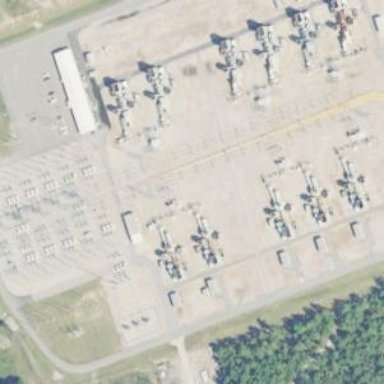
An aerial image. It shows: Gas-powered generator.